Field crop: maize
Growth stage: 2
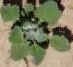
Species: chenopodium